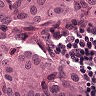
Metastatic tissue present: yes